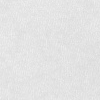
Atmospheric dust classification: dusty